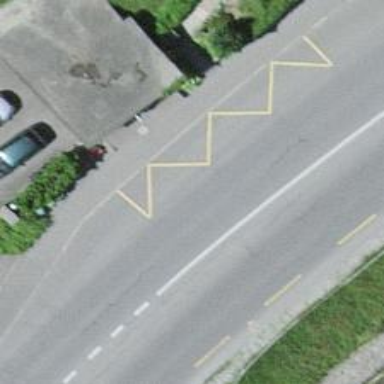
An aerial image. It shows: Public transport stop position.